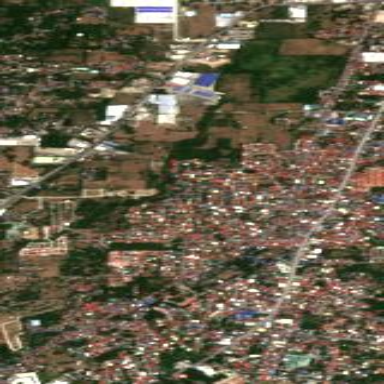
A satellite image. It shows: Irregular settlement in residential area.